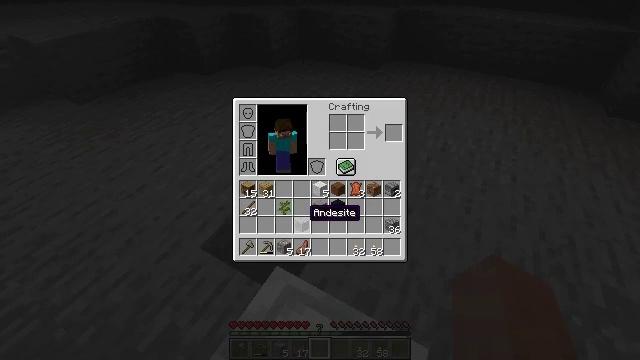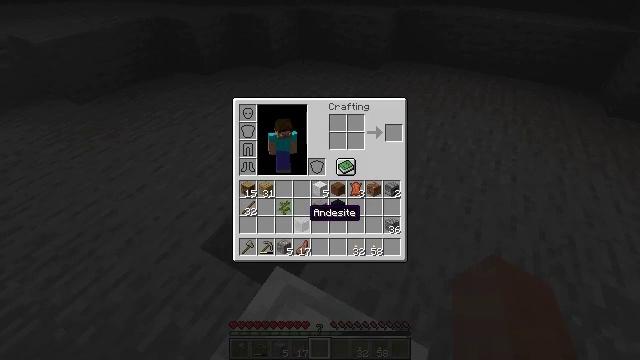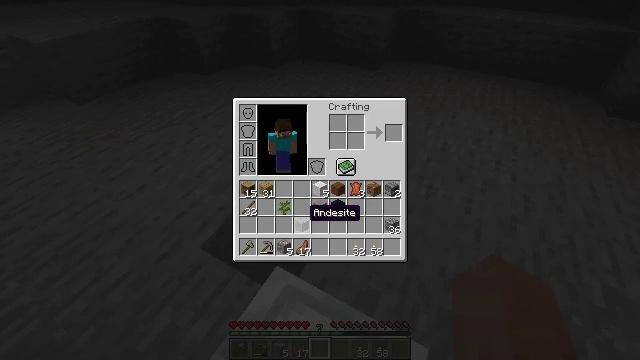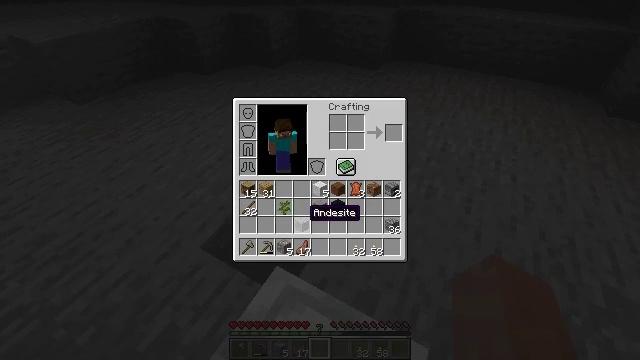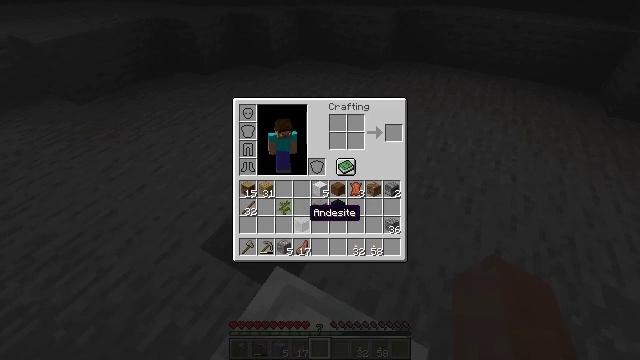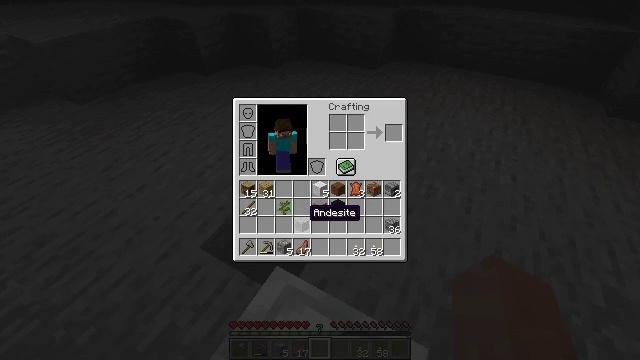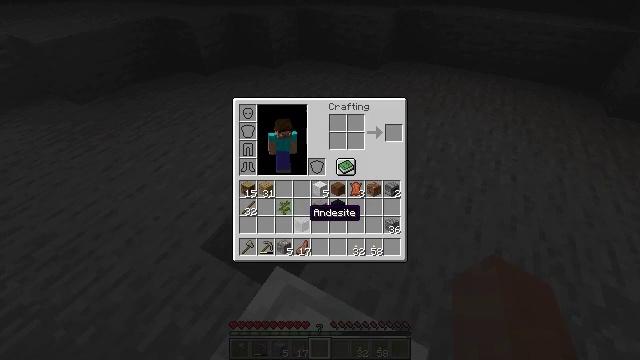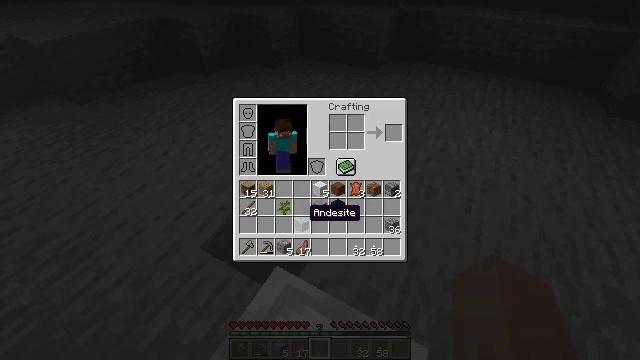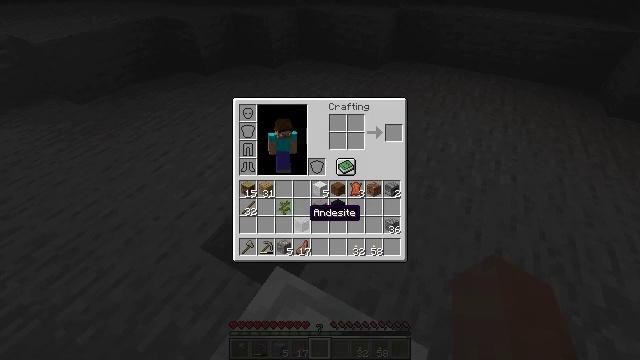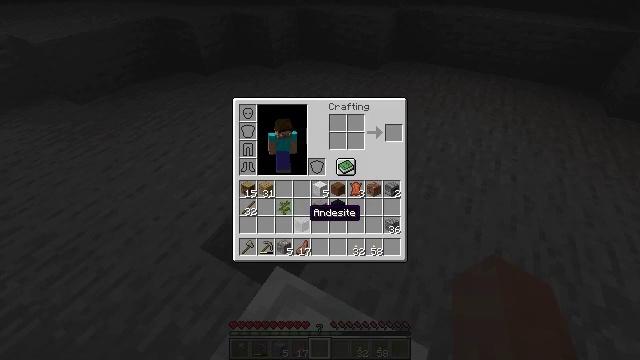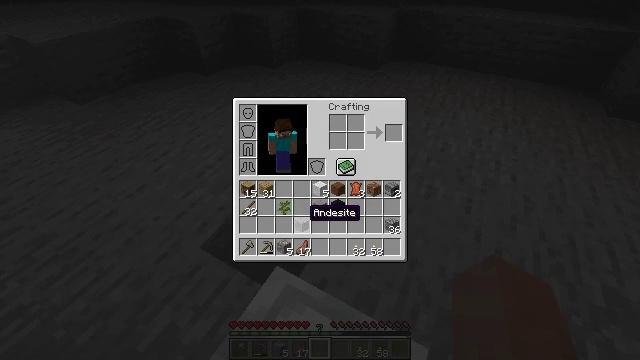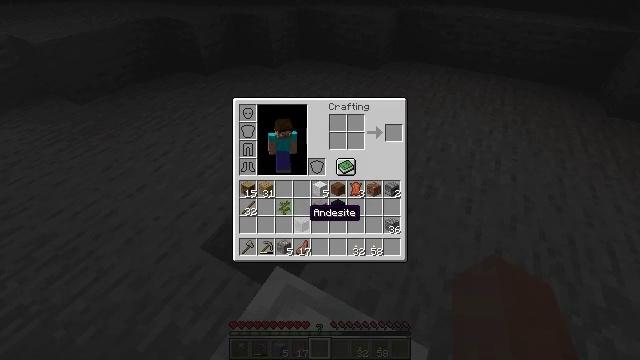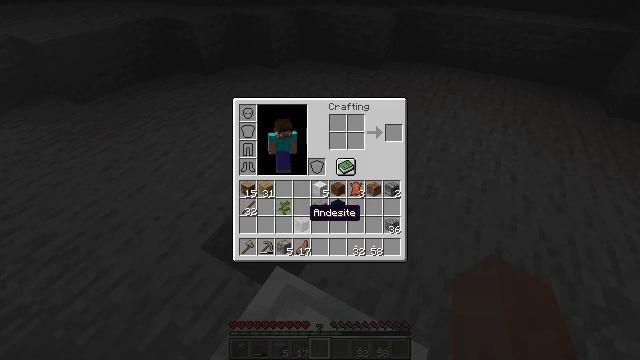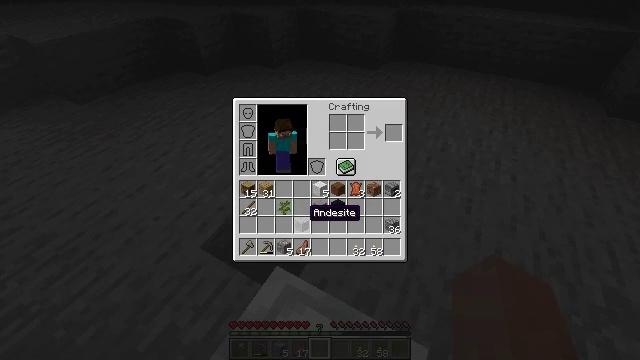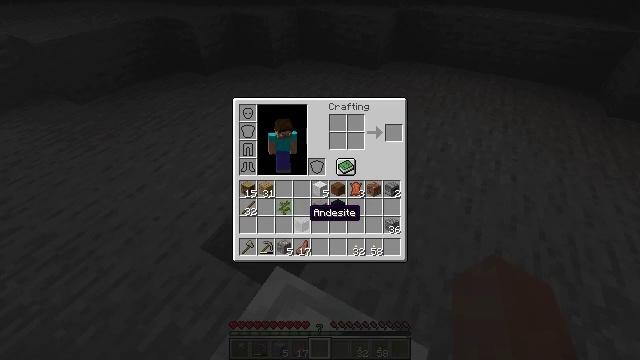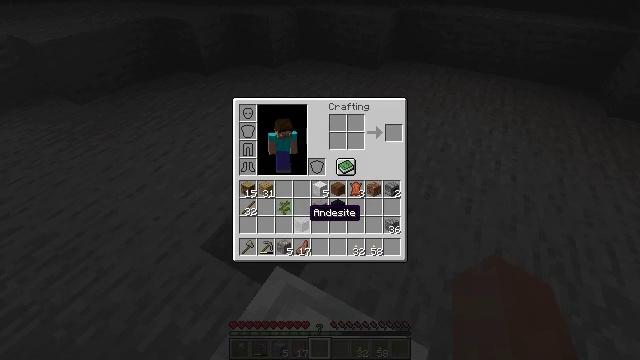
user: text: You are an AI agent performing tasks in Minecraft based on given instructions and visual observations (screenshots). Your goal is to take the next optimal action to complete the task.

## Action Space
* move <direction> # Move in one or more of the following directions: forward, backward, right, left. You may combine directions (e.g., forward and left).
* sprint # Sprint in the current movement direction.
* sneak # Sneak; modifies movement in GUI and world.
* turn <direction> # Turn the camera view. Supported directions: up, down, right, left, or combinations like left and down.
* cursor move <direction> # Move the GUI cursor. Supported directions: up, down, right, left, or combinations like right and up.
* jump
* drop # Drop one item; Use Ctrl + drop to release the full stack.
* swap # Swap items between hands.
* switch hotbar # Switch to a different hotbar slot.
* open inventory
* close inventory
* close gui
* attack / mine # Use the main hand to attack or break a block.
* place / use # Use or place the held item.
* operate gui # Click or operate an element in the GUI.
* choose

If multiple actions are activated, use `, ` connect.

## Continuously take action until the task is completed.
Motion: motion action
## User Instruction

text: Drop a block of andesite.
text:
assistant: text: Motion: no_op
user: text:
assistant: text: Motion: no_op
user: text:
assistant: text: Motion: no_op
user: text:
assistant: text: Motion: no_op
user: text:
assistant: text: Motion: no_op
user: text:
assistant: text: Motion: no_op
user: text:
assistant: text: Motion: no_op
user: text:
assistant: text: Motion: no_op
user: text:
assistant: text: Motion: no_op
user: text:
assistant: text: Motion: no_op
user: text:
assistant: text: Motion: no_op
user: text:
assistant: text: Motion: no_op
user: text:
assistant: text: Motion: no_op
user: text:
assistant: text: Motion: no_op
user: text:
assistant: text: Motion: no_op
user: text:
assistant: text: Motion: no_op
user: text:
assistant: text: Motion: no_op
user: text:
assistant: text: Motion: no_op
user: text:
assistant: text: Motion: no_op
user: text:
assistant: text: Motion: no_op
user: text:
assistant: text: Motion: no_op
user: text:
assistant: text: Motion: no_op
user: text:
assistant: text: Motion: no_op
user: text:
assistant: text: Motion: no_op
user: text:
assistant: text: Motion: no_op
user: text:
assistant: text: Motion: no_op
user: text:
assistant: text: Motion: no_op
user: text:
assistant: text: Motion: no_op
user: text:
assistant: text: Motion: no_op
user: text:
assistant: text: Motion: no_op